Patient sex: F
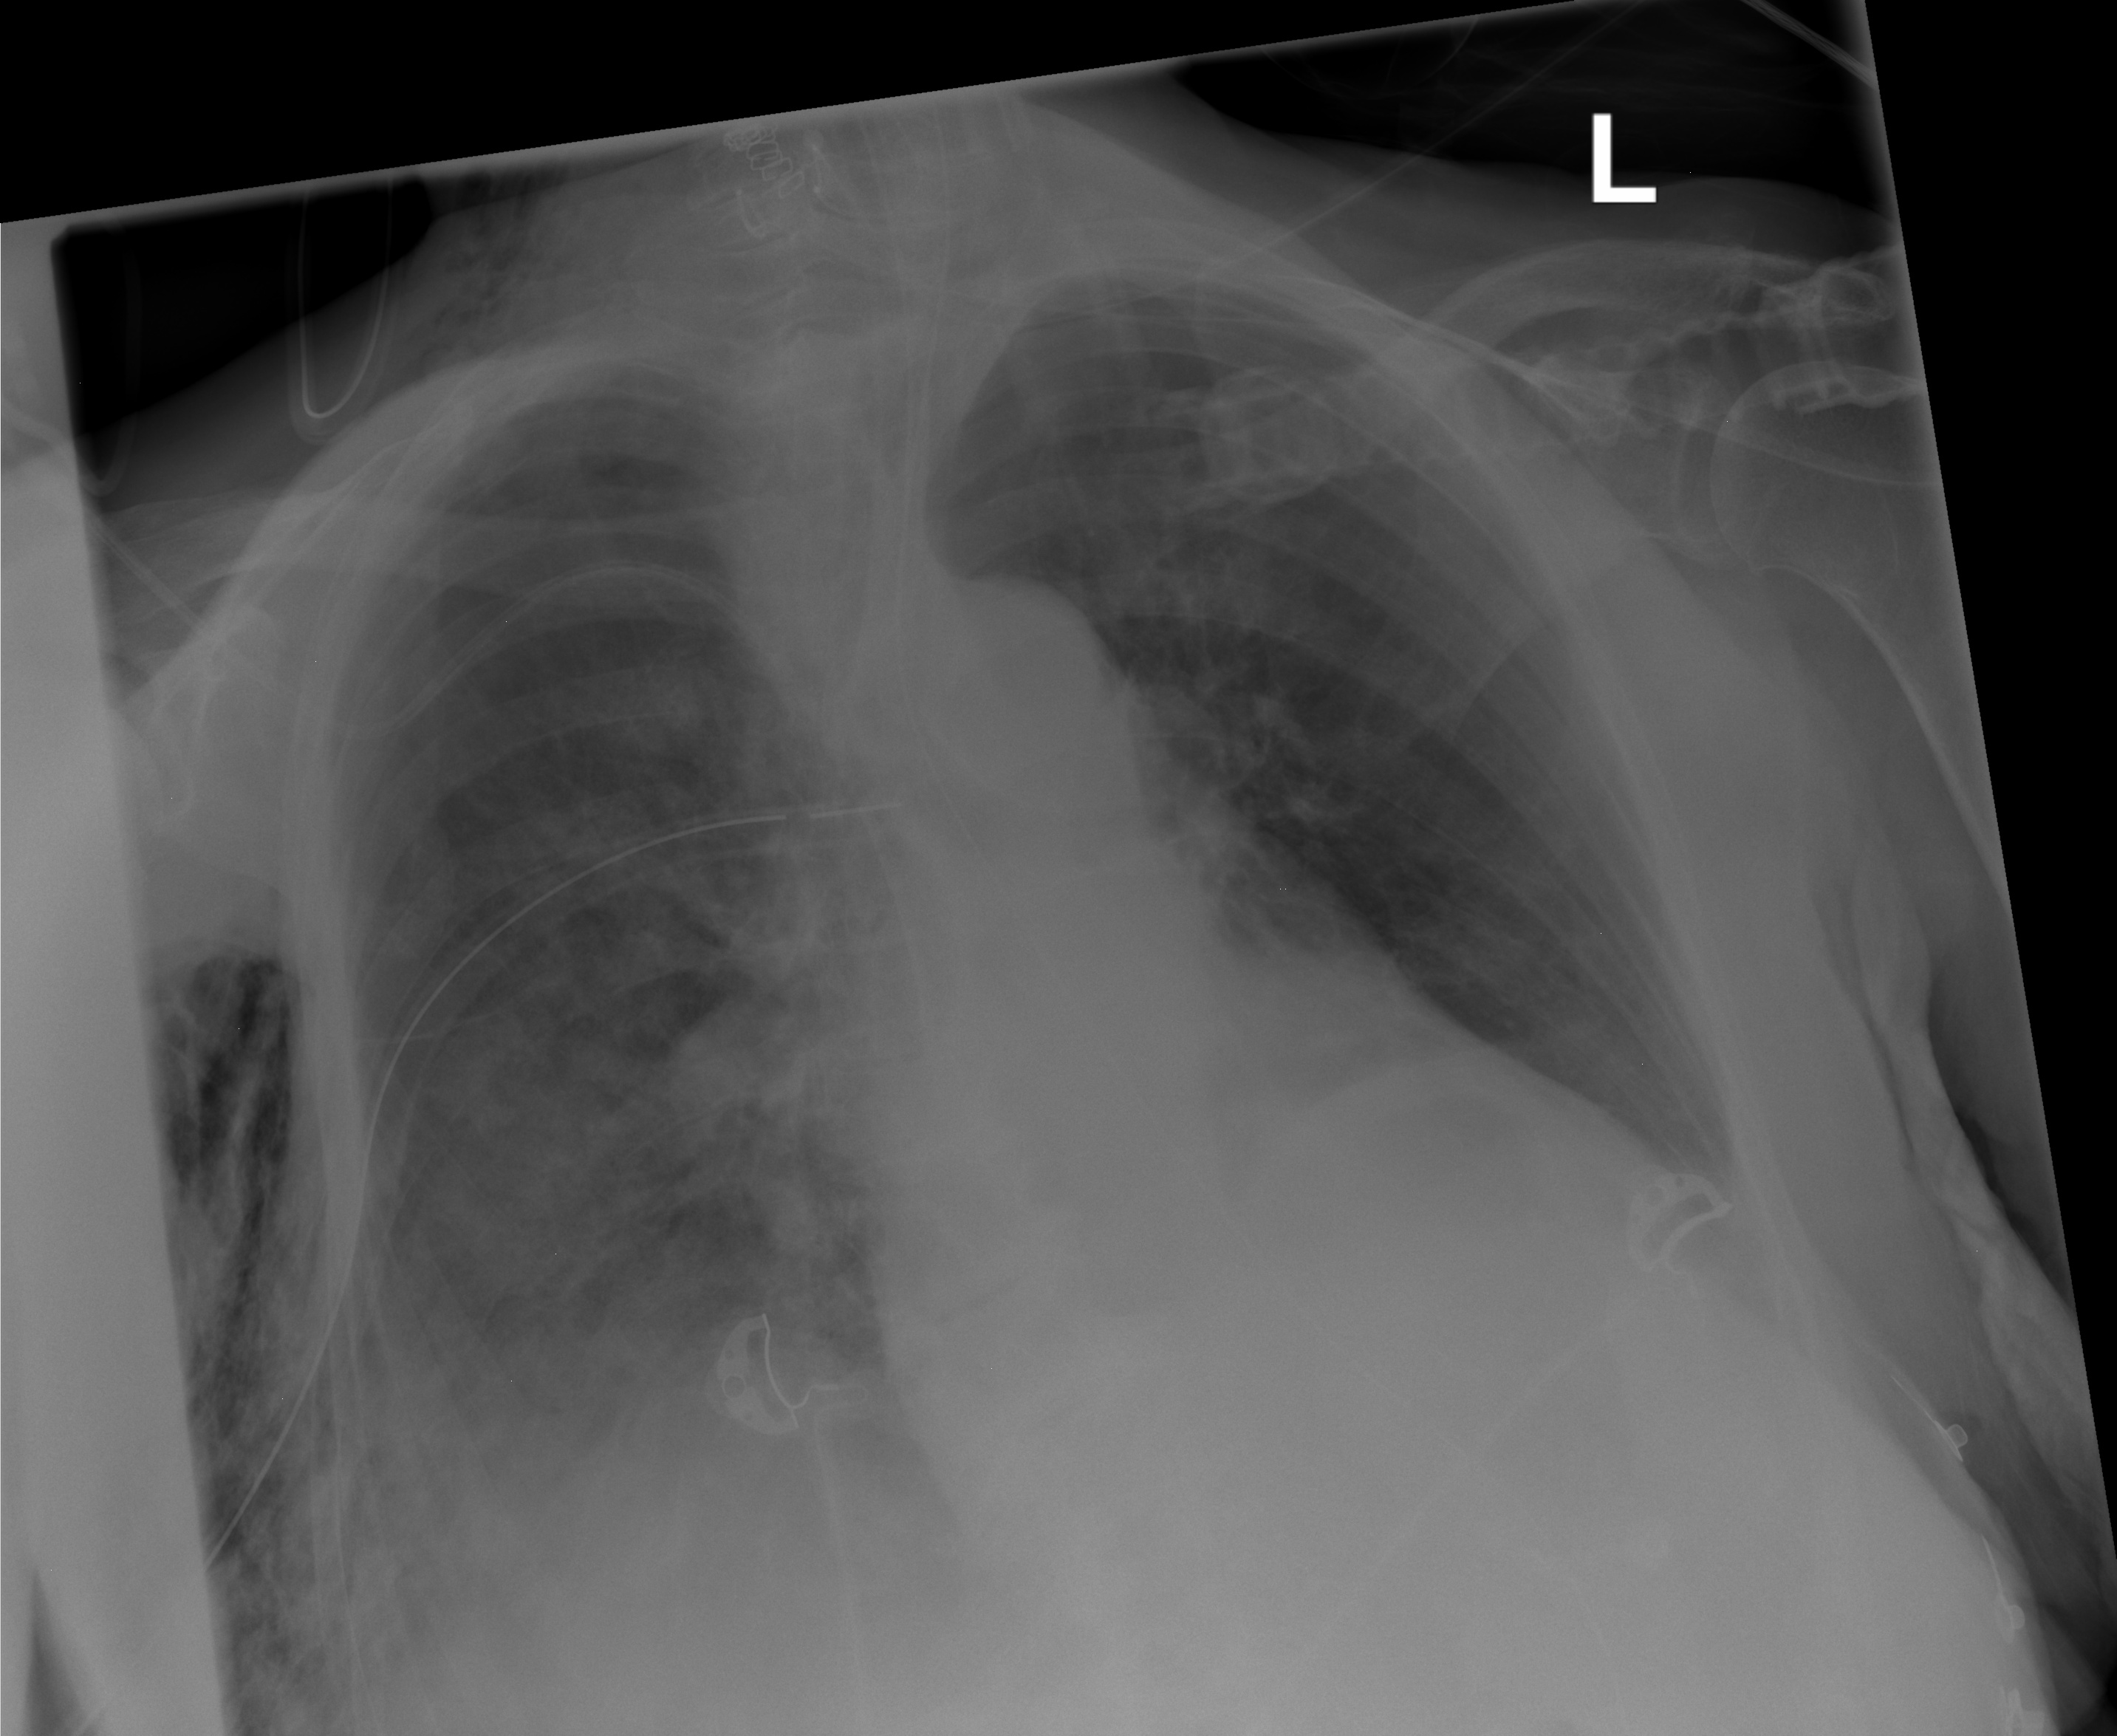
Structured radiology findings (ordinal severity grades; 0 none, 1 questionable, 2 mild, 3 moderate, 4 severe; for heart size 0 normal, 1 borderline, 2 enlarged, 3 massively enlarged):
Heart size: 2
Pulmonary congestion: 0
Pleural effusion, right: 2
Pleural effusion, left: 2
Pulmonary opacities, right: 2
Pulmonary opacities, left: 0
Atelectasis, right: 2
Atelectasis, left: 2